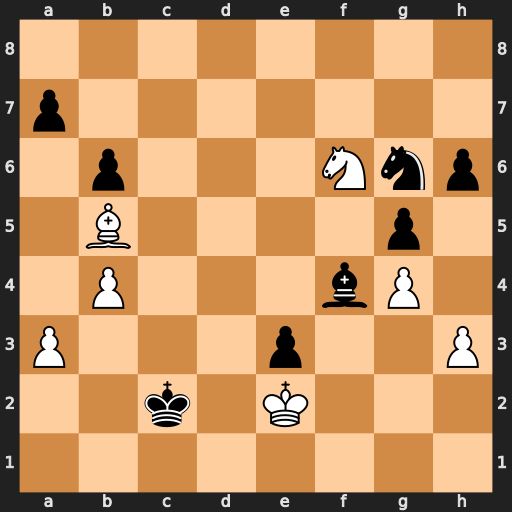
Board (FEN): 8/p7/1p3Nnp/1B4p1/1P3bP1/P3p2P/2k1K3/8
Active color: w
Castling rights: -
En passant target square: -
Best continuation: Bd3+ Kb3 Bxg6